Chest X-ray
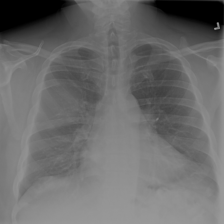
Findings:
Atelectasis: negative
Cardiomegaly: negative
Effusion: negative
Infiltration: negative
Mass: positive
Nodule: negative
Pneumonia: negative
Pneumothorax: negative
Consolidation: negative
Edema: negative
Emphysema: negative
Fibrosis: negative
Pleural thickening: negative
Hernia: negative